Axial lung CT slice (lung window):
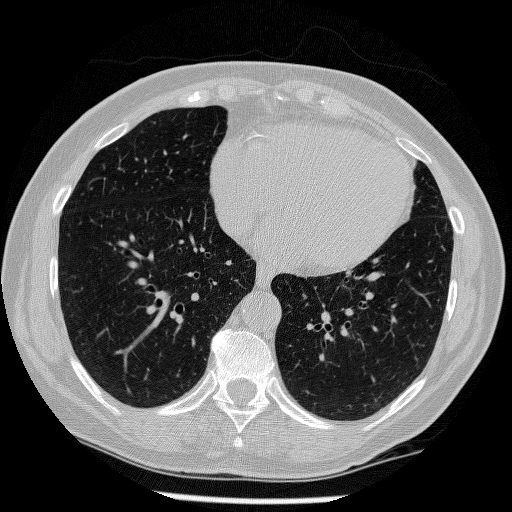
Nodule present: no